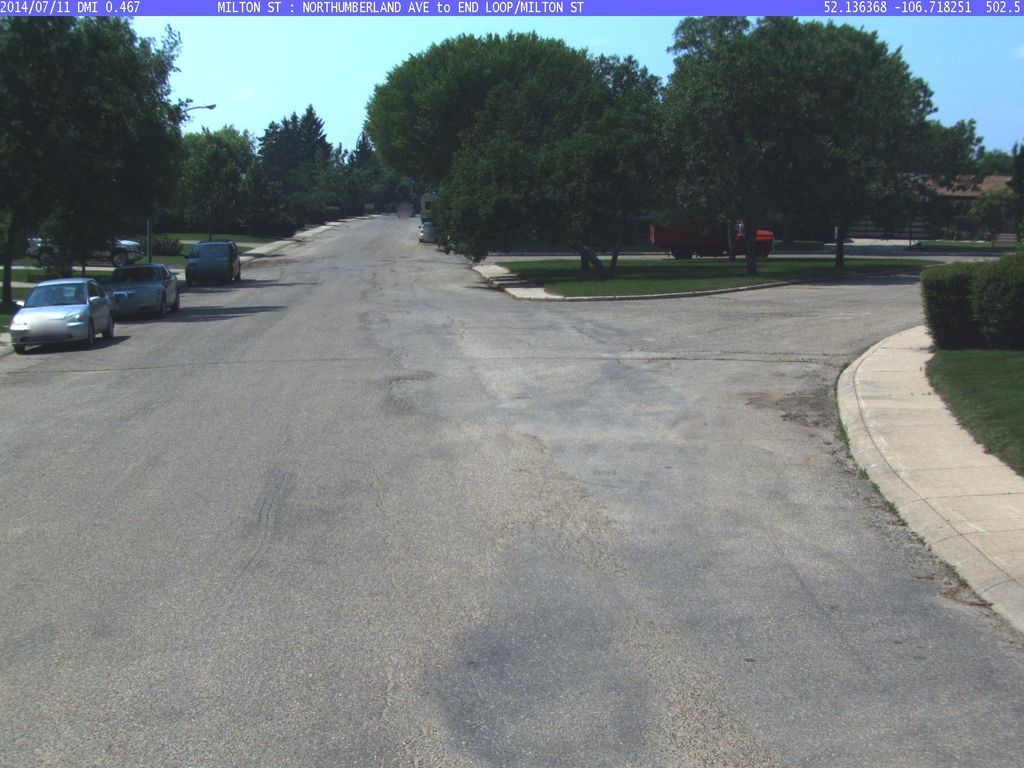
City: saskatoon